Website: ulta-beauty
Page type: newsletter-management
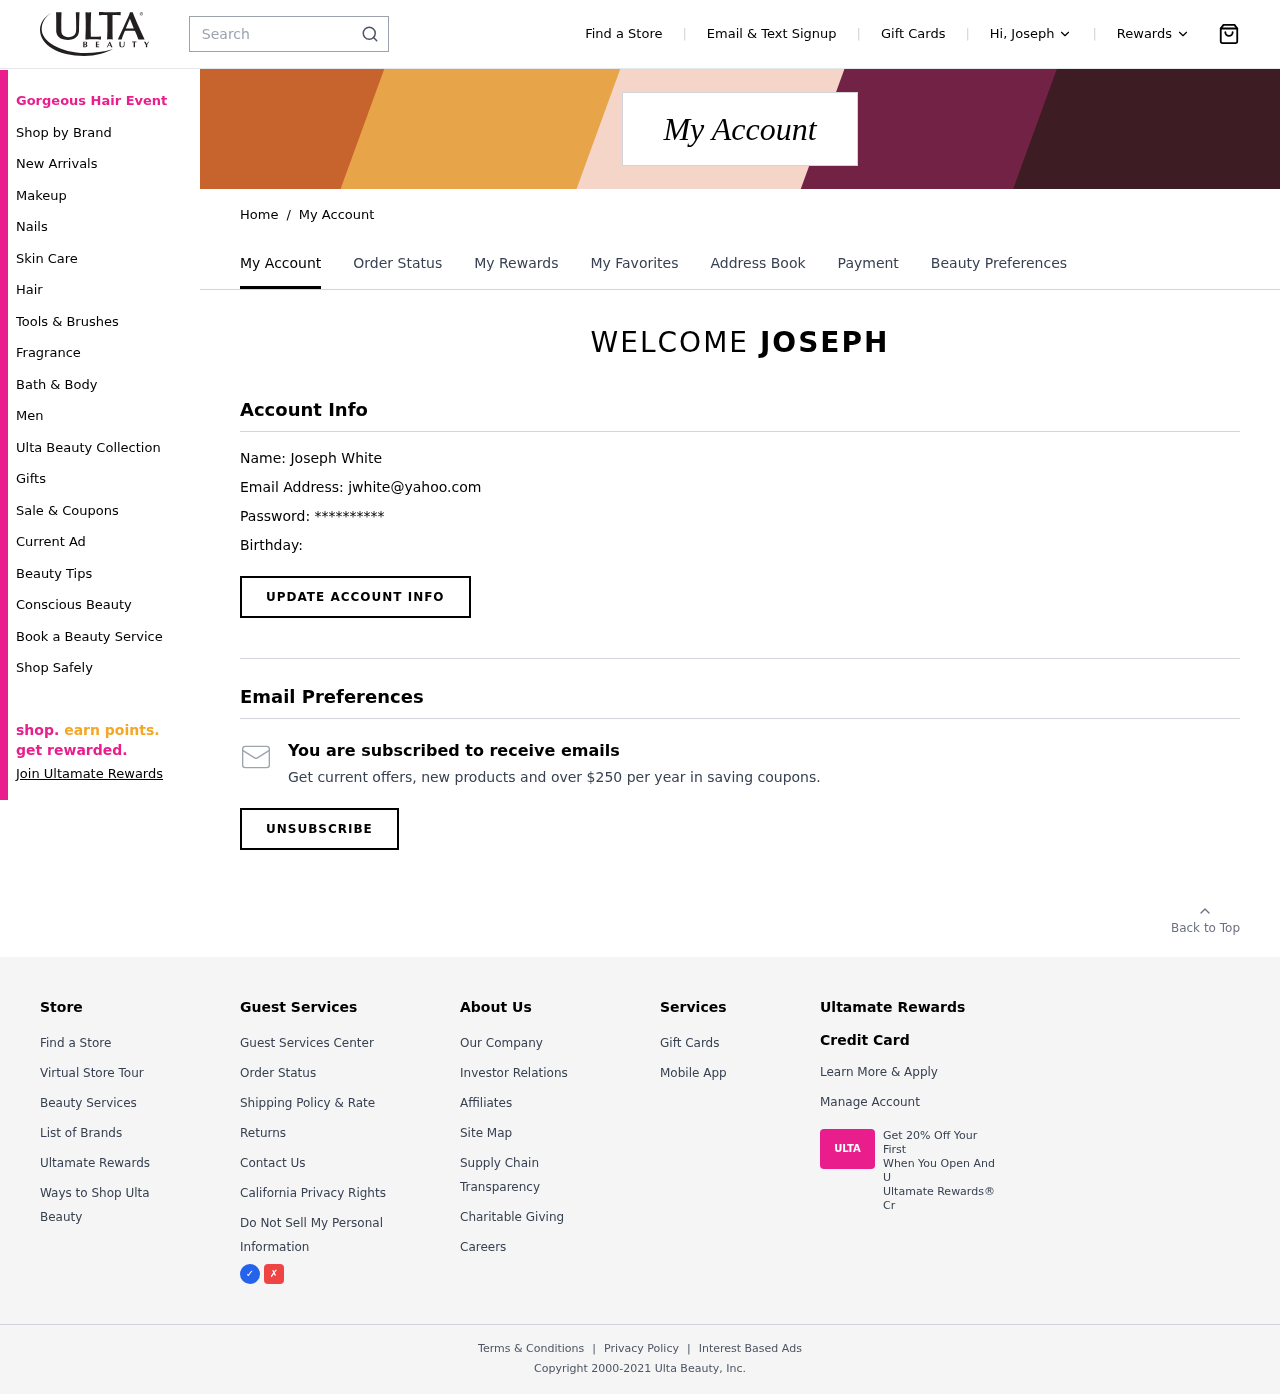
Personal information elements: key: PII_EMAIL
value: jwhite@yahoo.com
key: PII_FIRSTNAME
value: Joseph
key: PII_FIRSTNAME
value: JOSEPH
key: PII_FULLNAME
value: Joseph White
Search elements: key: HEADER_SEARCH
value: Search